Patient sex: M
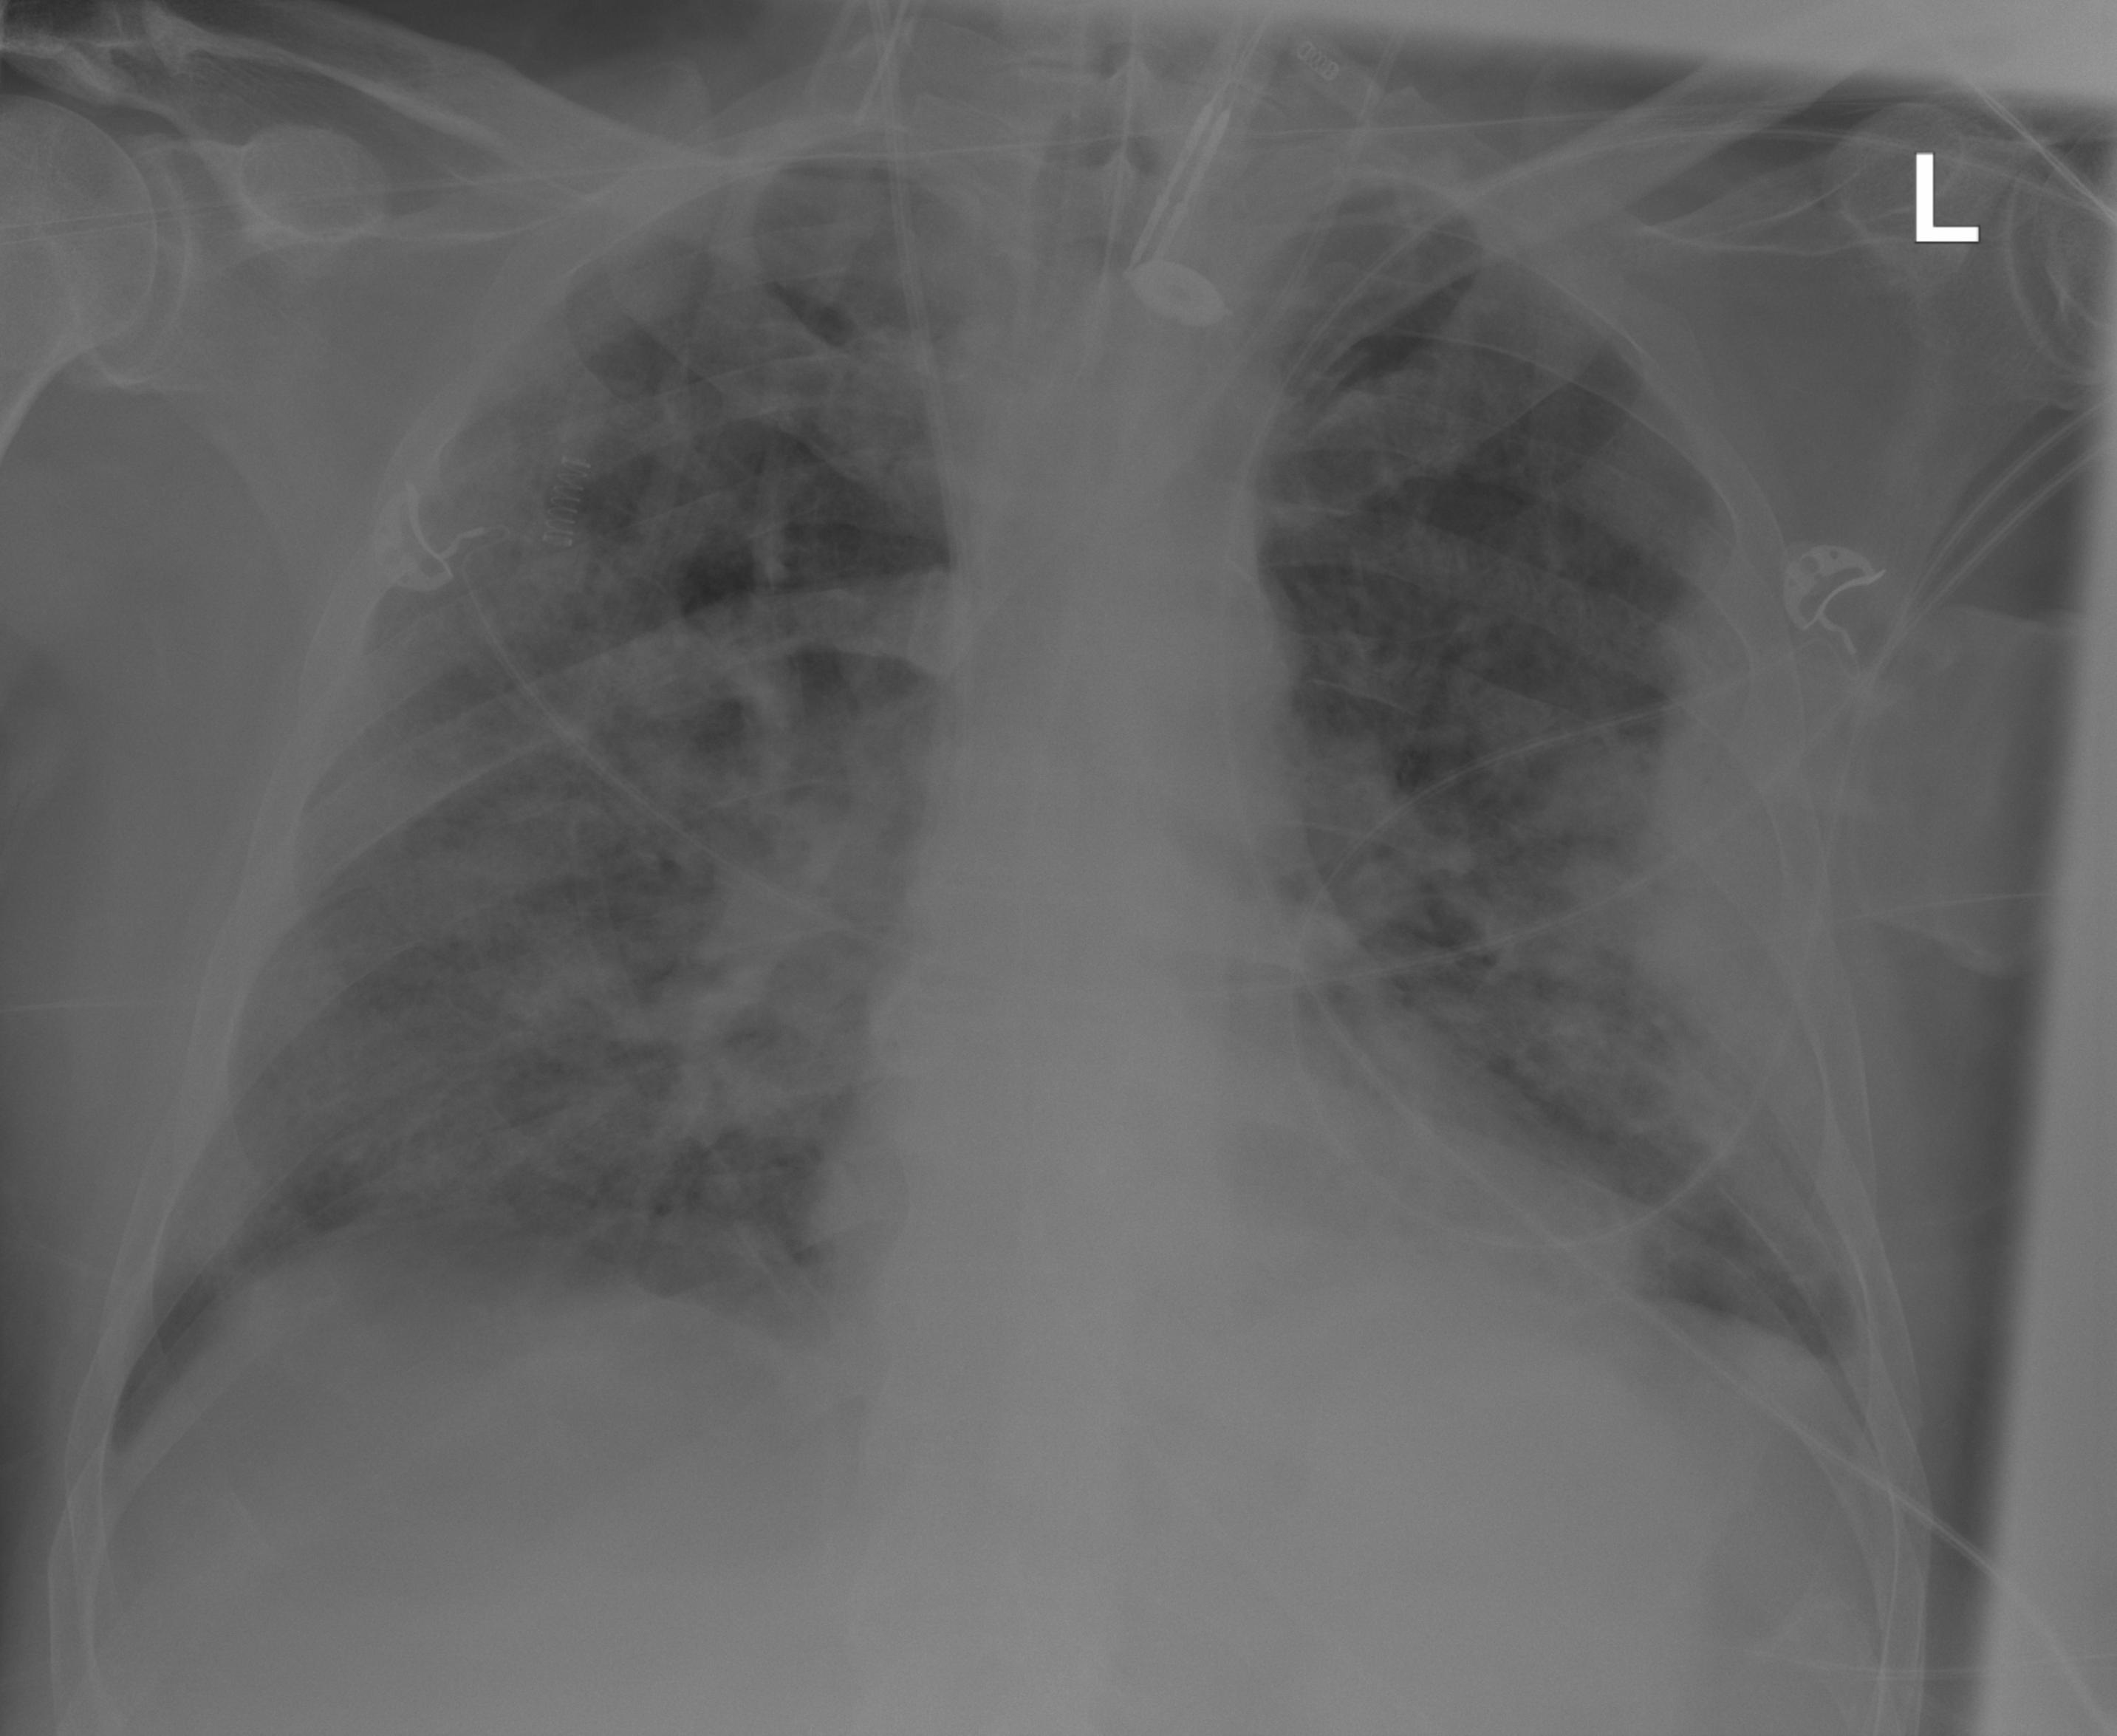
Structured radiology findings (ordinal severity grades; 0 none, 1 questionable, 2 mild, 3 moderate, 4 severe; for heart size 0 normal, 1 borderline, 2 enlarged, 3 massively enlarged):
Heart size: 0
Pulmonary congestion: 0
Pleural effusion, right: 0
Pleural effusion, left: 2
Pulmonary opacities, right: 3
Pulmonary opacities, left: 3
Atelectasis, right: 0
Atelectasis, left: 2